Question: Does excell have a function for the cdf of the chi-square distribution?
If not then how do I calculate it manually?
I cant seem to find what I'm looking for when i try searching online.
This is the formula:

I simply don't understand how to plug values into the formula to calculate a result.
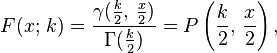
Answer: If you have Excel 2010 or later, there is a function for this.
'=CHISQ.DIST(x, degrees_freedom, cumulative)'
This function accepts three parameters:
- 'x'- 'degrees_freedom'- 'cumulative''TRUE''FALSE'
You can read more from <URL>.
If you're using Excel 2007 or earlier, it will require more creativity as Excel's only built in chi-square distribution functions are for right-tailed probabilities.